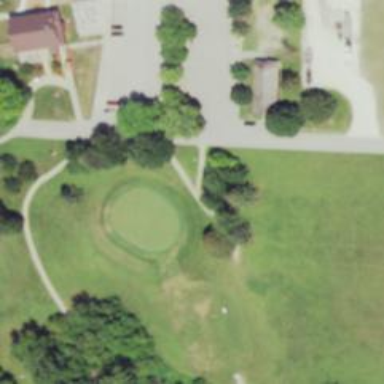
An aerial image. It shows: Service road designated as golf cart path.